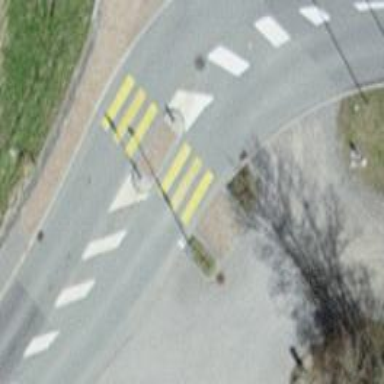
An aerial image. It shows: Uncontrolled zebra crossing with central island.